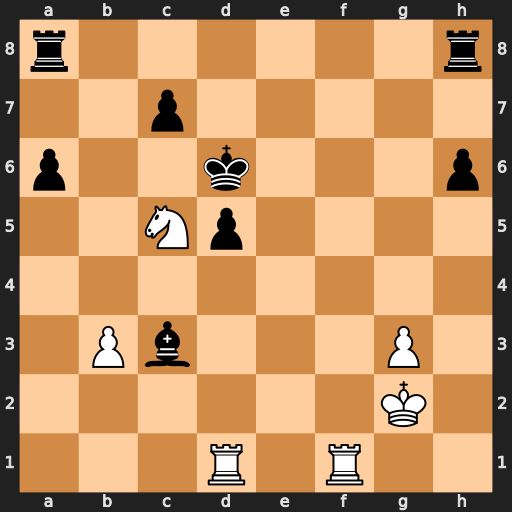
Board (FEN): r6r/2p5/p2k3p/2Np4/8/1Pb3P1/6K1/3R1R2
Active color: w
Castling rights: -
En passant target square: -
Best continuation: Ne4+ Kc6 Nxc3